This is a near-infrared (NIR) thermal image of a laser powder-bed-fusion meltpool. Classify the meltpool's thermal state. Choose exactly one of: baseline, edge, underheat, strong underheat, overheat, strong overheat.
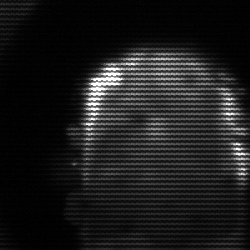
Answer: baseline